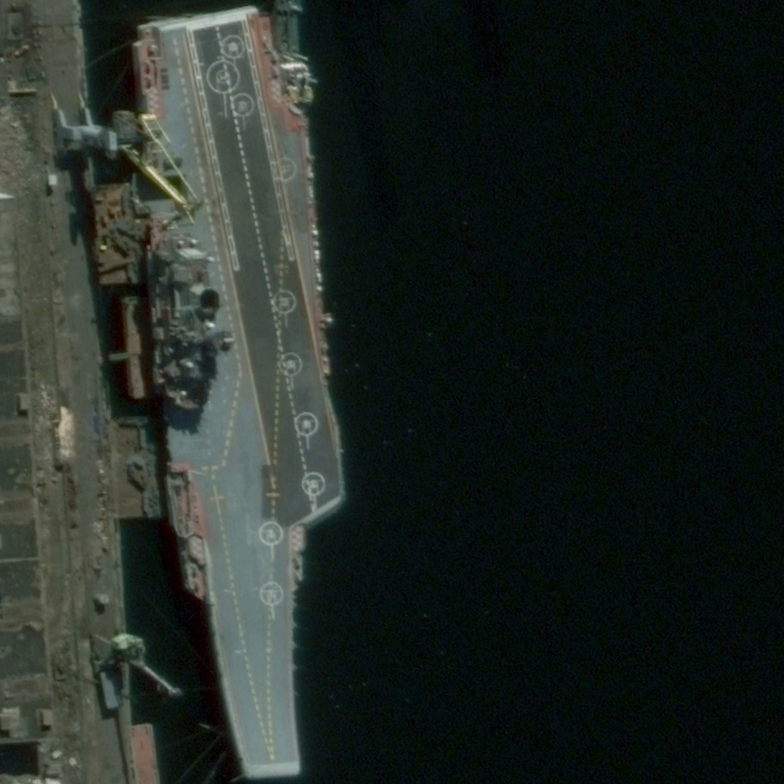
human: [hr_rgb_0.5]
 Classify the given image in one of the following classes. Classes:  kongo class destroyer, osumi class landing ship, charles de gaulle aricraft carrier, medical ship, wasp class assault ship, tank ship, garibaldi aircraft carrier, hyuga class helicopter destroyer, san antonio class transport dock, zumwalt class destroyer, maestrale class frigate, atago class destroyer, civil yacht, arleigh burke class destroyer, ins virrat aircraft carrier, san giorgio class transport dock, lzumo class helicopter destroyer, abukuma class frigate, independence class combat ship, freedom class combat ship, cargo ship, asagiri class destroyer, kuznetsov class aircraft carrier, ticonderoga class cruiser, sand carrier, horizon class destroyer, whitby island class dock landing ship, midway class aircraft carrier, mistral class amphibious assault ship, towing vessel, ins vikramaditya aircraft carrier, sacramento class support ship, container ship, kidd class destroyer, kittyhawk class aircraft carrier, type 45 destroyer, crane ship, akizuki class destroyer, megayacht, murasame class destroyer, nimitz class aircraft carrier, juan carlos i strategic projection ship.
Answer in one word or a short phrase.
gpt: Kuznetsov class aircraft carrier